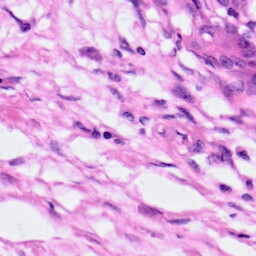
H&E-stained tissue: Pancreatic